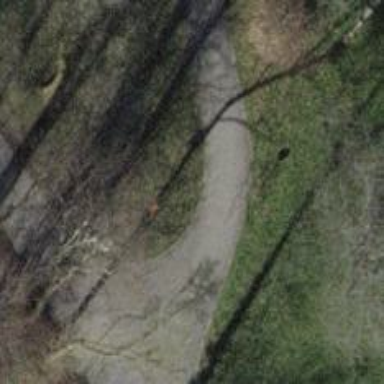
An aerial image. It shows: Pipeline marker.